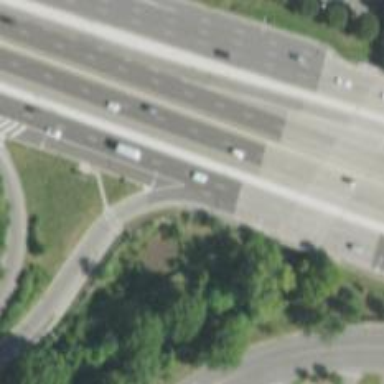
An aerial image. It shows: Asphalt trunk link road.